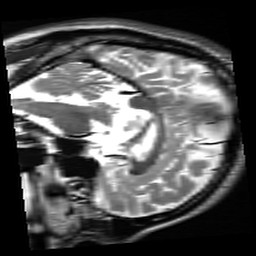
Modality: inplaneT2
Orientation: sagittal
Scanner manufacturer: siemens
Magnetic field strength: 3 T
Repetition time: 7.02 s
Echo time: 0.069 s